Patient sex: M
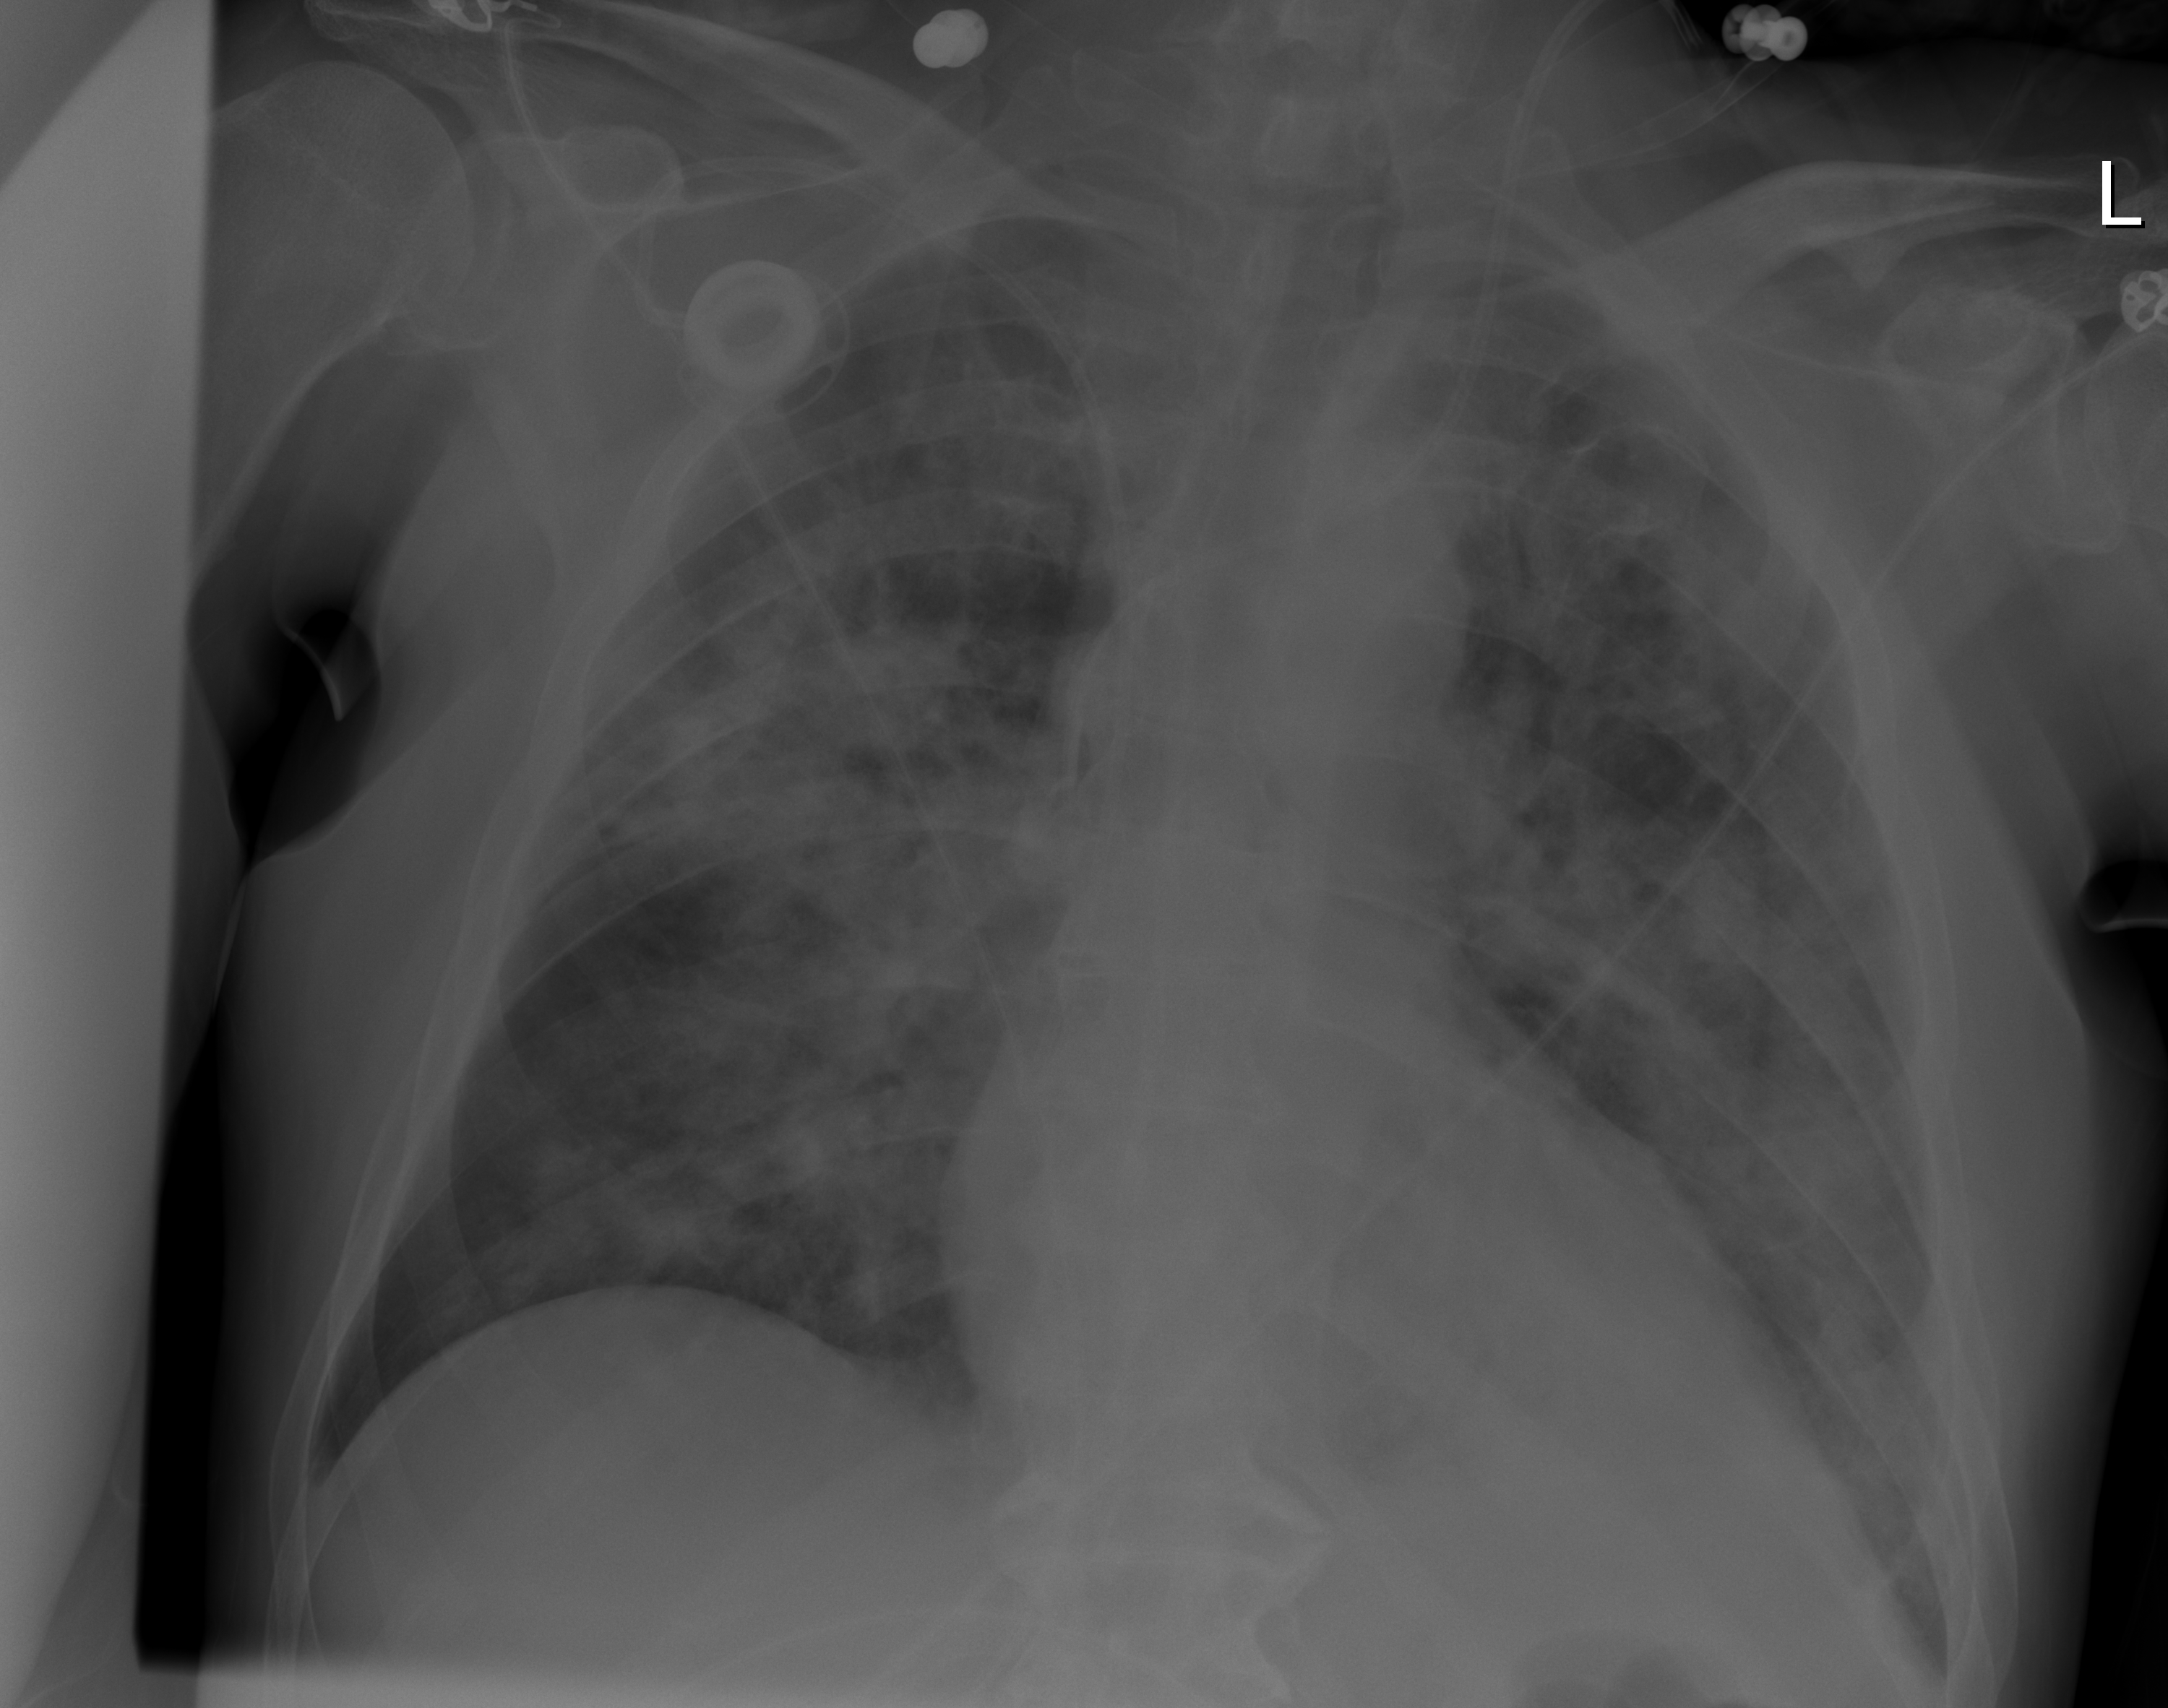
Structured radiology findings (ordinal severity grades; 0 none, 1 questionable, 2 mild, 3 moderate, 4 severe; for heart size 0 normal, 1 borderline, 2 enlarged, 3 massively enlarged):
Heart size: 0
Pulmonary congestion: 0
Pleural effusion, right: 0
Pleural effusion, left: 0
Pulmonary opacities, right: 3
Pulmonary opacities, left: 3
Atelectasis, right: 2
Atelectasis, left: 2